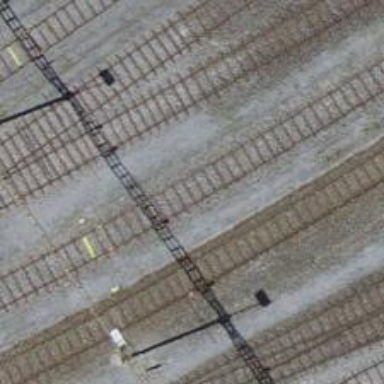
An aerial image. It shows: Railway yard with electrified tracks and single track.